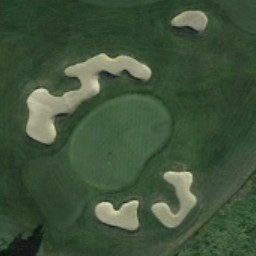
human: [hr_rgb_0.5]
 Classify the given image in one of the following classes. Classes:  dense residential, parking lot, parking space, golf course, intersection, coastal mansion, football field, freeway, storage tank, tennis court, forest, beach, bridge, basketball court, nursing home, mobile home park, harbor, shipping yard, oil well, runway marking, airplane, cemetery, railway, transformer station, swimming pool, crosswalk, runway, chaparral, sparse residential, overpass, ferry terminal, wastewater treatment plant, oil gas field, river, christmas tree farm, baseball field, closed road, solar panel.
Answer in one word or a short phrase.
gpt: golf course